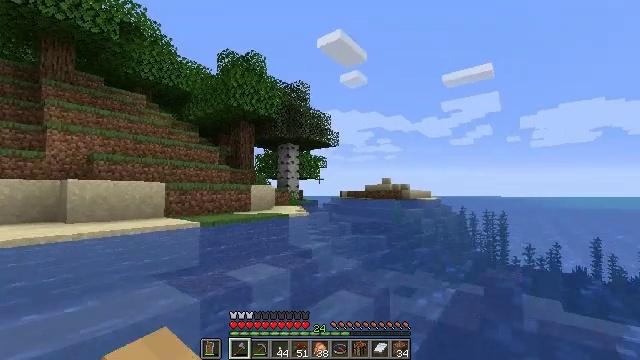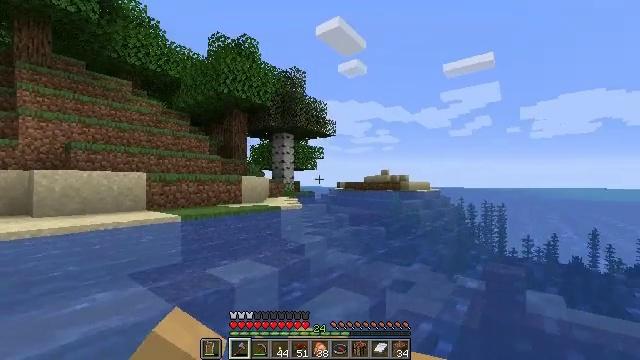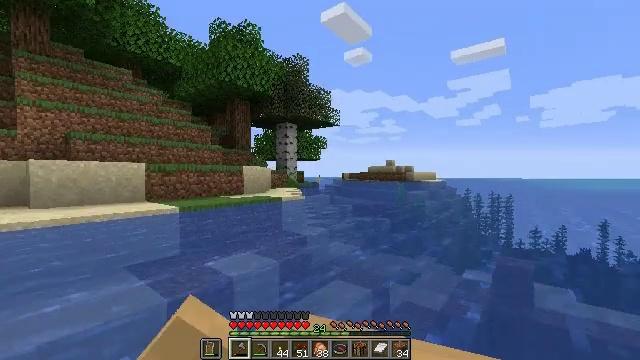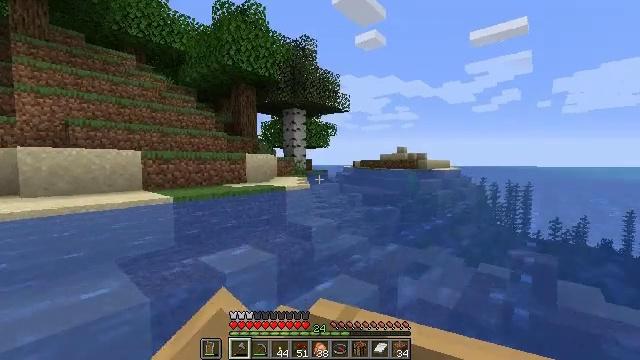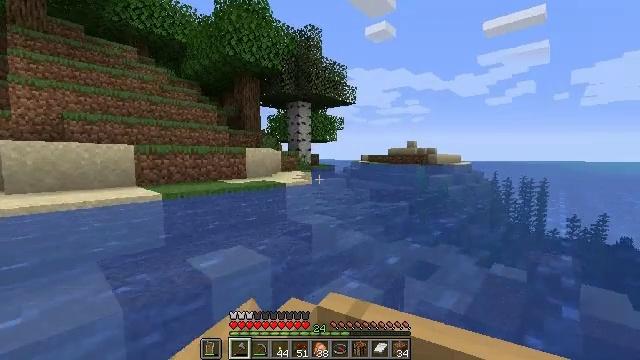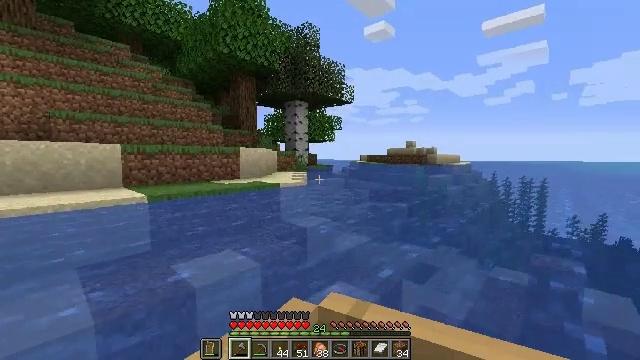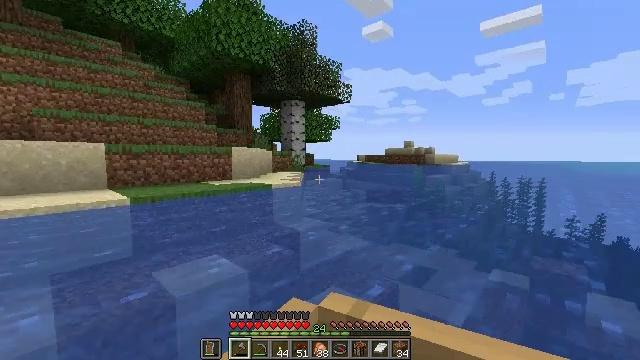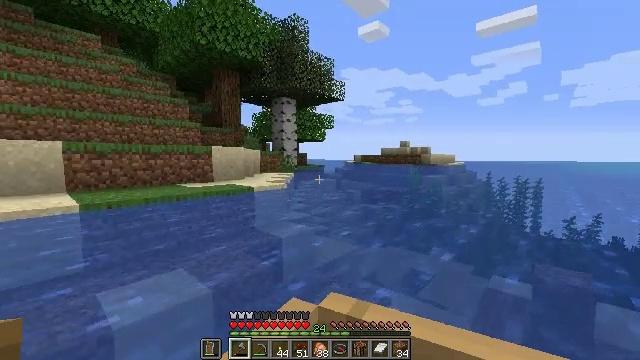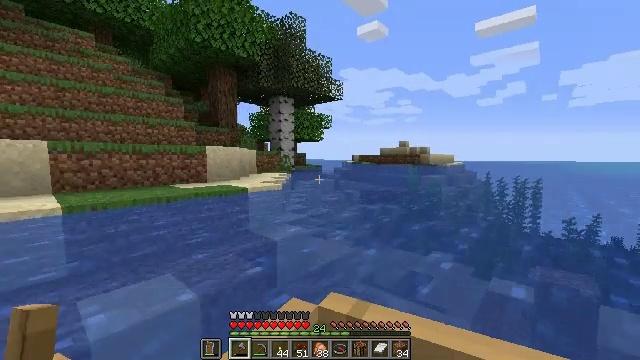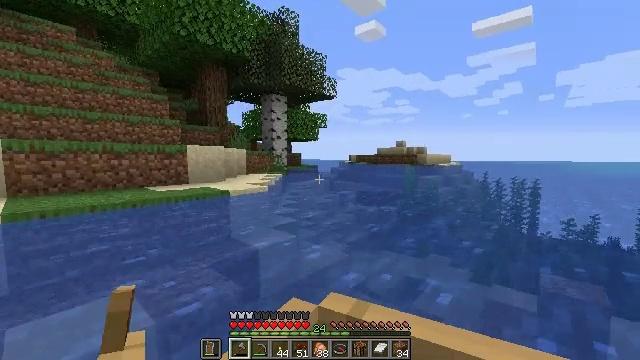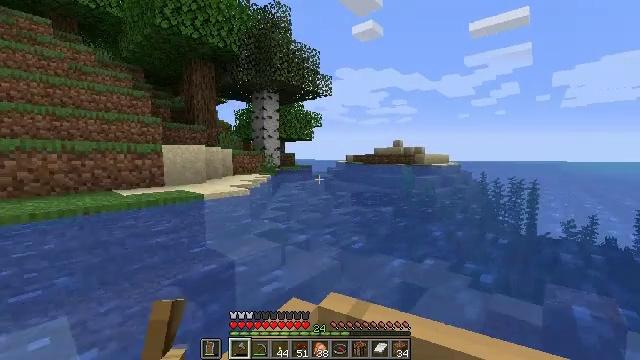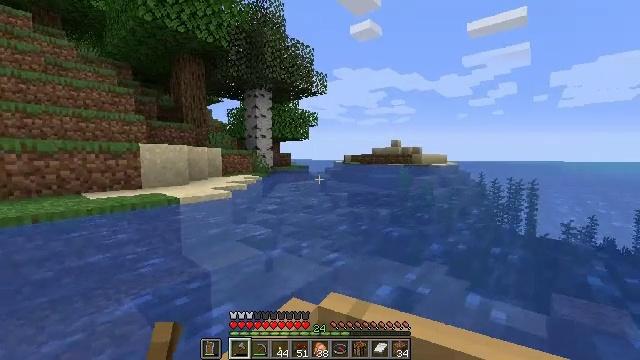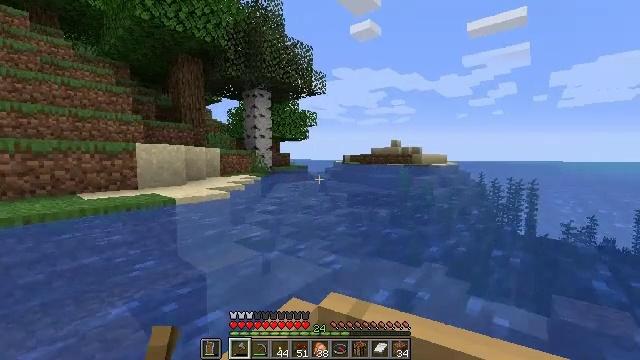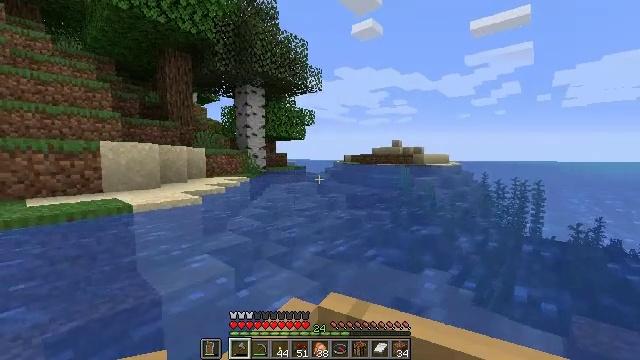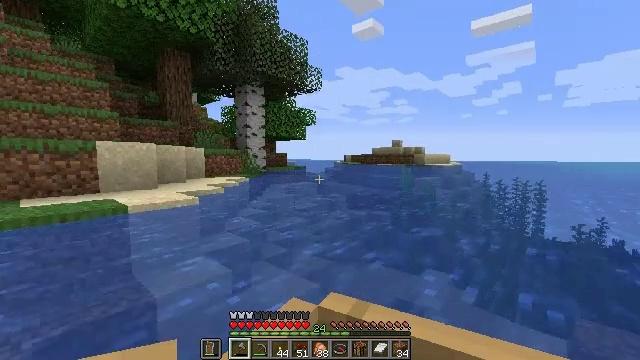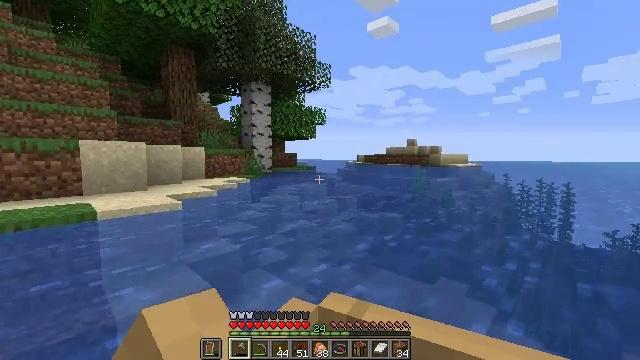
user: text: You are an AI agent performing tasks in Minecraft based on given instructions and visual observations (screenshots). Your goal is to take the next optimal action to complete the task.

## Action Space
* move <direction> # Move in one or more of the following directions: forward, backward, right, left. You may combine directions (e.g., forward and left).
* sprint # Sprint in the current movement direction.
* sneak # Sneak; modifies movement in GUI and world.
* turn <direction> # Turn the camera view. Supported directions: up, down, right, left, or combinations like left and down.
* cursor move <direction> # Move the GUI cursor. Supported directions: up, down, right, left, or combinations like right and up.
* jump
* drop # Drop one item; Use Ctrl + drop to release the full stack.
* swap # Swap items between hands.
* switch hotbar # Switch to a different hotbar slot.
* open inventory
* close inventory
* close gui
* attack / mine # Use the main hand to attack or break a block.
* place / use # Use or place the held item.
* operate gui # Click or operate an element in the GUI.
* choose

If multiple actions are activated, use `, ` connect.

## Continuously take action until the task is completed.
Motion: motion action
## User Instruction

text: Harvest sea pickles while diving.
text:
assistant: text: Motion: move forward, turn down
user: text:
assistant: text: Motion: move forward, turn left and down
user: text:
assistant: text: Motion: move forward, turn left and down
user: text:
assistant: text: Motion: move forward, turn left and down
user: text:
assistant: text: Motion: move forward
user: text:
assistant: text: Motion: move forward
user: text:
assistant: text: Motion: move forward
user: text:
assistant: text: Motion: move forward
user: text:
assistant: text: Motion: move forward
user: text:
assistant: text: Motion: move forward
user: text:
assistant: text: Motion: move forward
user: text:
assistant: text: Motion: move forward and move left
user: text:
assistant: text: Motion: move forward and move left
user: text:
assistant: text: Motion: move forward and move left
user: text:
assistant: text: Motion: move forward
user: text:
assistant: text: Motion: move forward
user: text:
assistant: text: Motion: move forward
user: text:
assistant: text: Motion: move forward
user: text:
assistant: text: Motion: move forward
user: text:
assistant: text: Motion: move forward
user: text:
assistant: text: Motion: move forward
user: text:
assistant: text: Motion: move forward
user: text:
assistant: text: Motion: move forward
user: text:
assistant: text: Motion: move forward
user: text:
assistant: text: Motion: move forward
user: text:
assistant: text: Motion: move forward
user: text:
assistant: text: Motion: move forward
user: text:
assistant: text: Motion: move forward
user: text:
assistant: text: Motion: move forward
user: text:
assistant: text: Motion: move forward